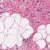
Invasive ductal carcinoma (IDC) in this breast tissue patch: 0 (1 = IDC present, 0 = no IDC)